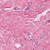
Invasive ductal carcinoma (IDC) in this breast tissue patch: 0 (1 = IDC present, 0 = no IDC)